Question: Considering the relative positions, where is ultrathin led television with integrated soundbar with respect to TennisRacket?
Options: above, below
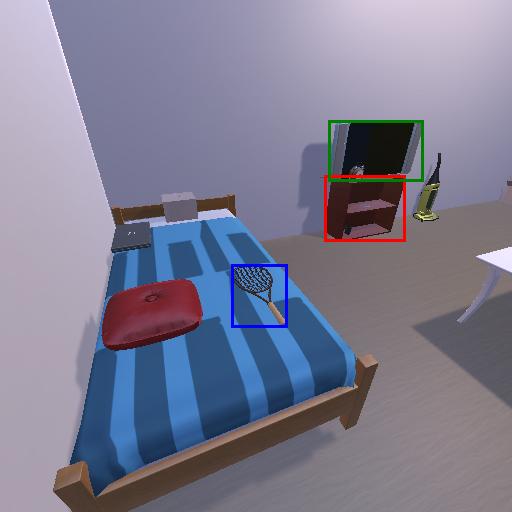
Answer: above